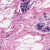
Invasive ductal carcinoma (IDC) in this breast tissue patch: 0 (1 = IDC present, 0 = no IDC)